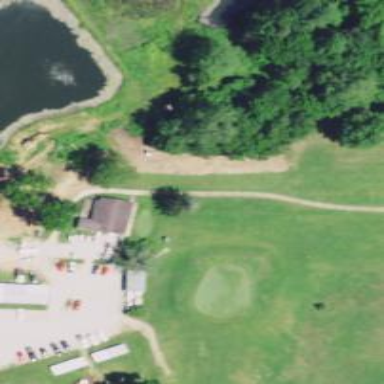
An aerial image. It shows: Path for both roads and golfers.